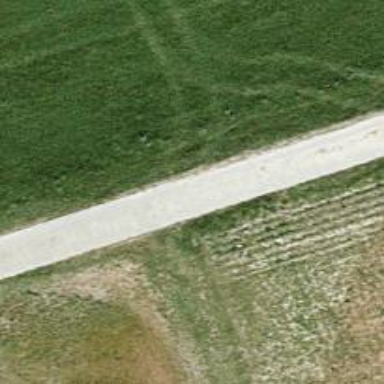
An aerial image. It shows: Service road with high-quality grade 1 track surface.